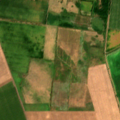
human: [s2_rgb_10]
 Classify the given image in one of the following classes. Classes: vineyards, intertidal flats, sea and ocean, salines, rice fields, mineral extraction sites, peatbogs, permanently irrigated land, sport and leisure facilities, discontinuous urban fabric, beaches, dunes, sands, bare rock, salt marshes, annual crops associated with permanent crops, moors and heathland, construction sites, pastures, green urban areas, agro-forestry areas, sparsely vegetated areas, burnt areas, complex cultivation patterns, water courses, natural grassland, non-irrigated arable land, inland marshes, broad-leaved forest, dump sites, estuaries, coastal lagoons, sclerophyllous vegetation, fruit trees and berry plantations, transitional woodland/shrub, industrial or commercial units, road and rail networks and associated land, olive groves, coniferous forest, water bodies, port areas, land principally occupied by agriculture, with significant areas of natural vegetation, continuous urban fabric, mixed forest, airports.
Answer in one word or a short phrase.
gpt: non-irrigated arable land, land principally occupied by agriculture, with significant areas of natural vegetation